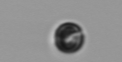
Label: Thalassiosira